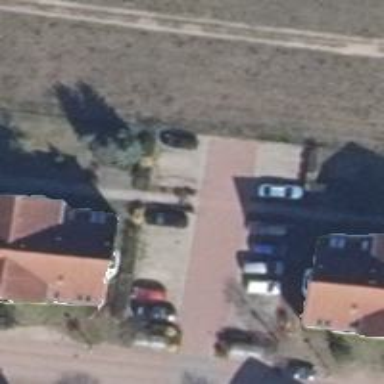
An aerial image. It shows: Living street.